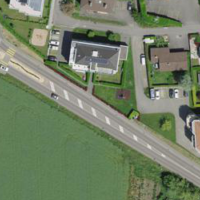
EUNIS habitat code: 52
Species observed at this site:
Melittis melissophyllum